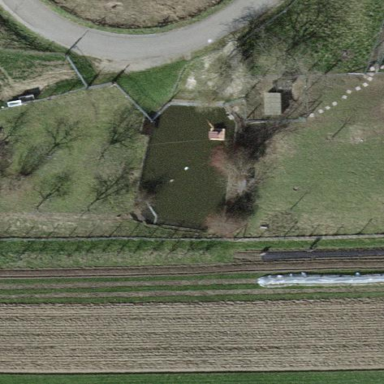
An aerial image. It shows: Pond with natural water.